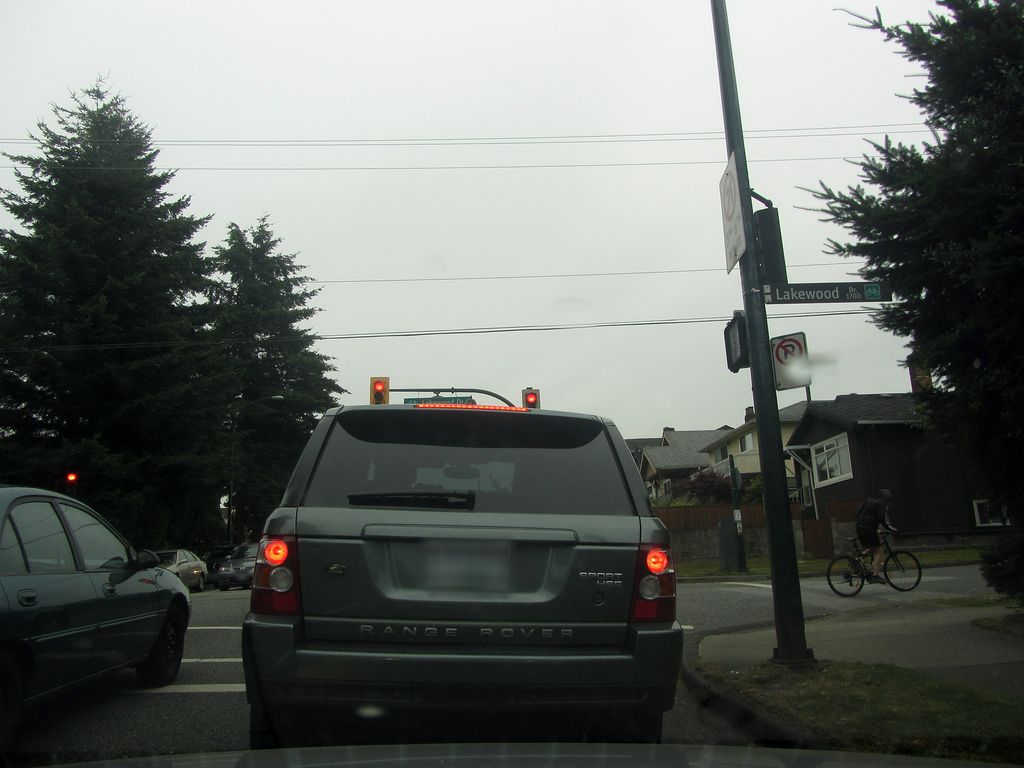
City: vancouver